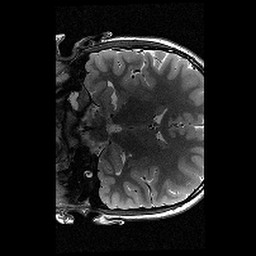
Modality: T2w
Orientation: coronal
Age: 11
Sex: female
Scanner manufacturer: siemens
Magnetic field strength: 3 T
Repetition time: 9.23 s
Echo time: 0.067 s